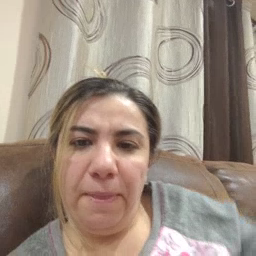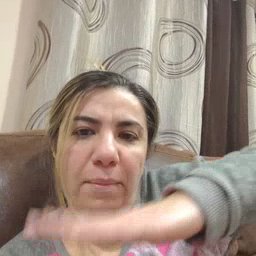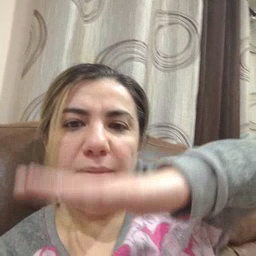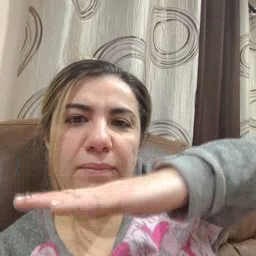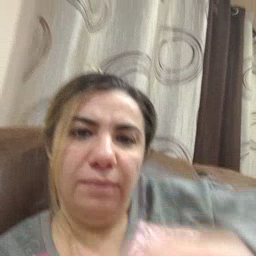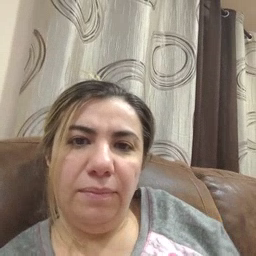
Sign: table